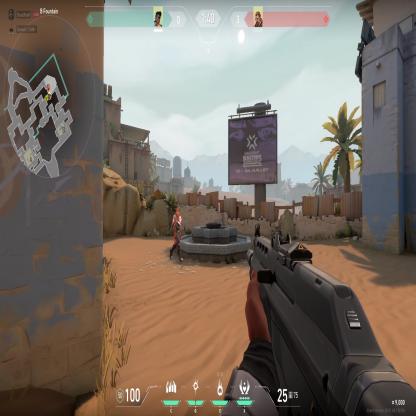
Label: enemy